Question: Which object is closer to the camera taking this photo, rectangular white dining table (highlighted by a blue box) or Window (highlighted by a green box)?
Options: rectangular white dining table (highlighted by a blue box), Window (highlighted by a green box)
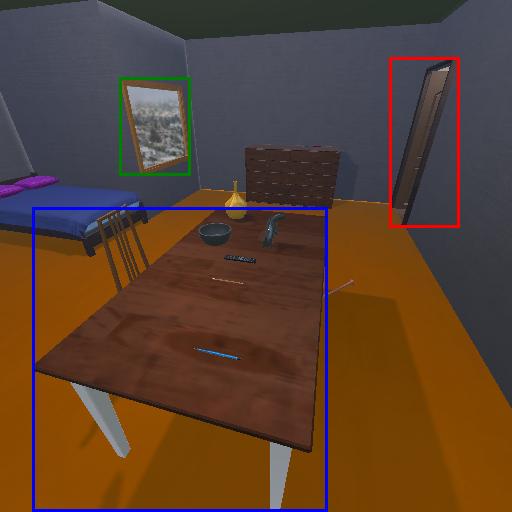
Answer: rectangular white dining table (highlighted by a blue box)